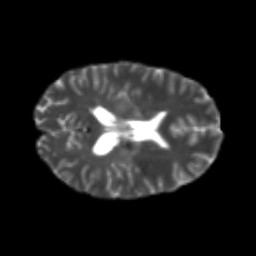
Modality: T2w
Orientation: axial
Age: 24
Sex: female
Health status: healthy
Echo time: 0.074 s